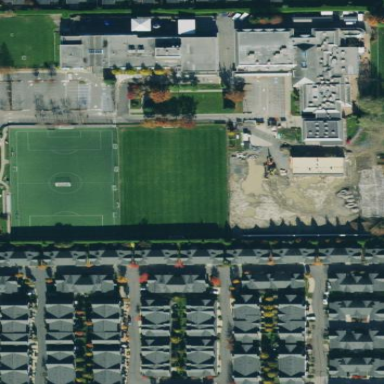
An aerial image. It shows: Soccer pitch for leisureland activities.